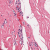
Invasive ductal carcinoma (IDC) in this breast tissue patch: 0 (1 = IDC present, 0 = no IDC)